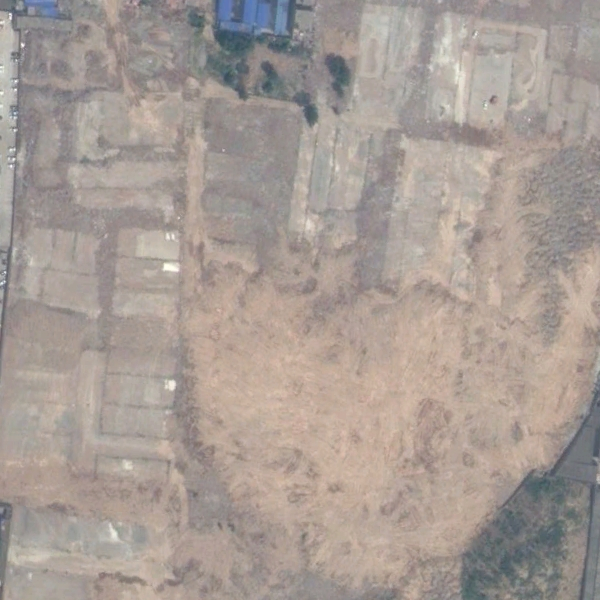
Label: BareLand